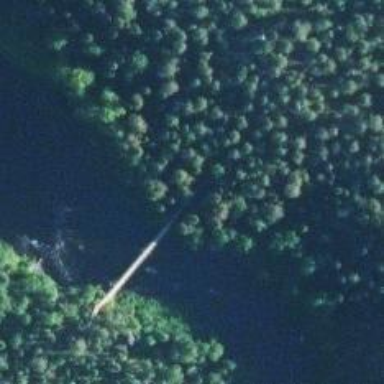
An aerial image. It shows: Path with excellent trail visibility crossing bridge with simple suspension structure.